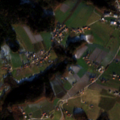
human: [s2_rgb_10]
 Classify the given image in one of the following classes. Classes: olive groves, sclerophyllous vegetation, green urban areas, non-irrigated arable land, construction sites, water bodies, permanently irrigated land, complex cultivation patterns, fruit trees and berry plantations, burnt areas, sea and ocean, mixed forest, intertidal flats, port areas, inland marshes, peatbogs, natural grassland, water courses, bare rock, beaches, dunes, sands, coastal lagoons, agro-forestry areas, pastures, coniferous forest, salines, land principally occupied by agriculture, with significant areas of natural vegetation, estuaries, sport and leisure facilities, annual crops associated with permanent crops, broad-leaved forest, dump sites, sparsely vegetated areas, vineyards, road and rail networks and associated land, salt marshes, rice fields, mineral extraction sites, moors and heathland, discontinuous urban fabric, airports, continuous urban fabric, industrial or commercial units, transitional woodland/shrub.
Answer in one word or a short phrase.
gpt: discontinuous urban fabric, complex cultivation patterns, land principally occupied by agriculture, with significant areas of natural vegetation, mixed forest